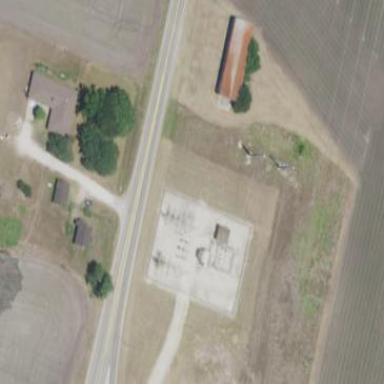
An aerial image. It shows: Power substation with transmission level designation. It is enclosed by fence.